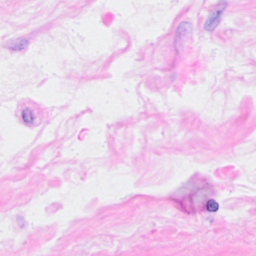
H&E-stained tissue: Breast